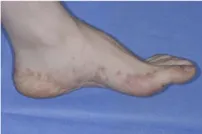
Clinical examination and Intraoral examination (A-F).
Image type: radiology (ultrasound)